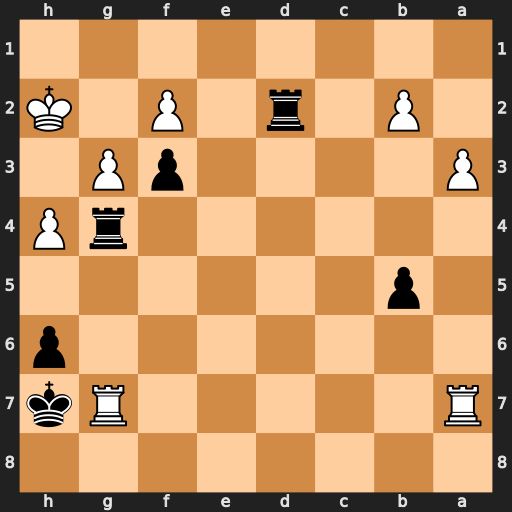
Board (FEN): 8/R5Rk/7p/1p6/6rP/P4pP1/1P1r1P1K/8
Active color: b
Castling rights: -
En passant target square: -
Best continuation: Rxg7 Rxg7+ Kxg7